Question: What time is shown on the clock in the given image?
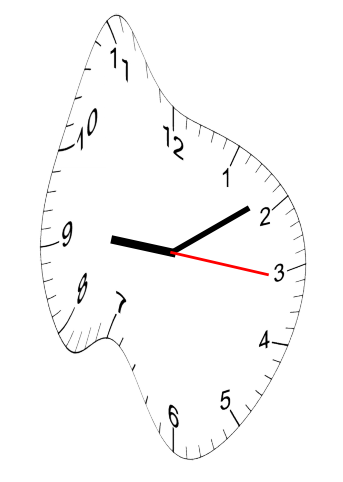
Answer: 09:09:16